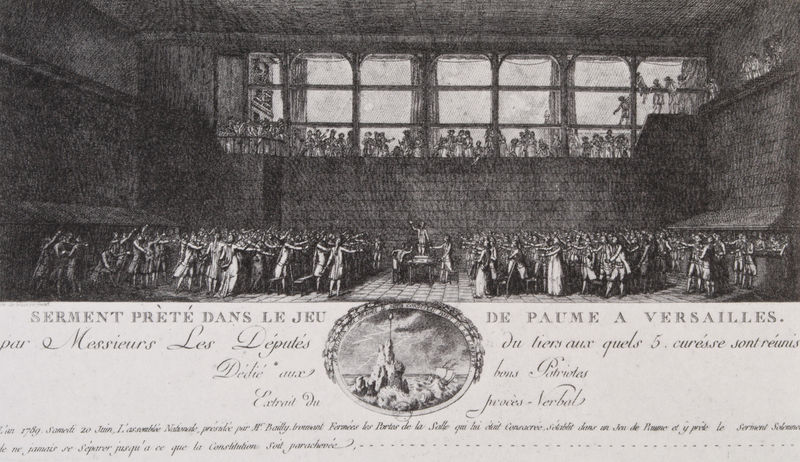
Titel: Der Ballhausschwur (n. Flouest)
Künstler: Nicolas Francois Joseph Masquelier
Standort: Paris
Institution: Bibliothèque Nationale.
Schlagwörter: berg, gruppe, mann, schatten, weiß, frauen, menschen, stadt, fenster, frankreich, frau, kleider, licht, männer, paris, raum, schwarz, zeichnung, zimmer, gebäude, haus, schloss, ball, menge, tanz, versammlung, gericht, wand, architektur, arm, innenraum, redner, adel, decke, personen, aufführung, bühne, schrift, zuschauer, rede, mauer, grafik, graphik, hof, bank, saal, französisch, audience, balcony, court, crowd, gathering, hall, men, palace, people, thron, white, window, women, black, formal, france, gray, grey, meeting, old, painting, room, wall, windows, inschrift, picture, print, floor, galerie, halle, buch, medaillon, leuchtturm, druck, schwarz-weiß, radierung, stich, titel, fliesen, revolution, streit, text, volk, treffen, menschenmenge, bänke, pult, wappen, tennis, gefängnis, kerker, kanzel, man, mass, sky, mittelalter, building, mountain, diskussion, drawing, fließen, david, jubel, kupferstich, black and white, castle, etching, french, französische revolution, nationalversammlung, parlament, schwur, writing, münze, human, versailles, versaille, oberlicht, ink, walls, engraving, postcard, seal, circle, turnhalle, vortrag, book, bastille, lithograph, stamp, diskurs, konferenz, humans, ballhaus, ballhausschwur, debatte, jeu de paume, page, dance, standing, argument, abgeordnete, deputierte, dritter stand, jeu, serment, wahl, mönner, workers, words, könig, tile, menschen gruppe, execution, teilnehmer, trial, soldaten, post, arme, messieurs, rdner, serment du jeu de paume, riot, armee, clack, watchers, hang, bill, invitation, word, speech, working class, rage, le, konzert, versilles, laborers, debate, speaker, flor, de, documents, waldo, men and women, prete, dans, le jeu, paume, a ver, kämpfer, oration, samp, pictue, dans le, de paume, patriotes